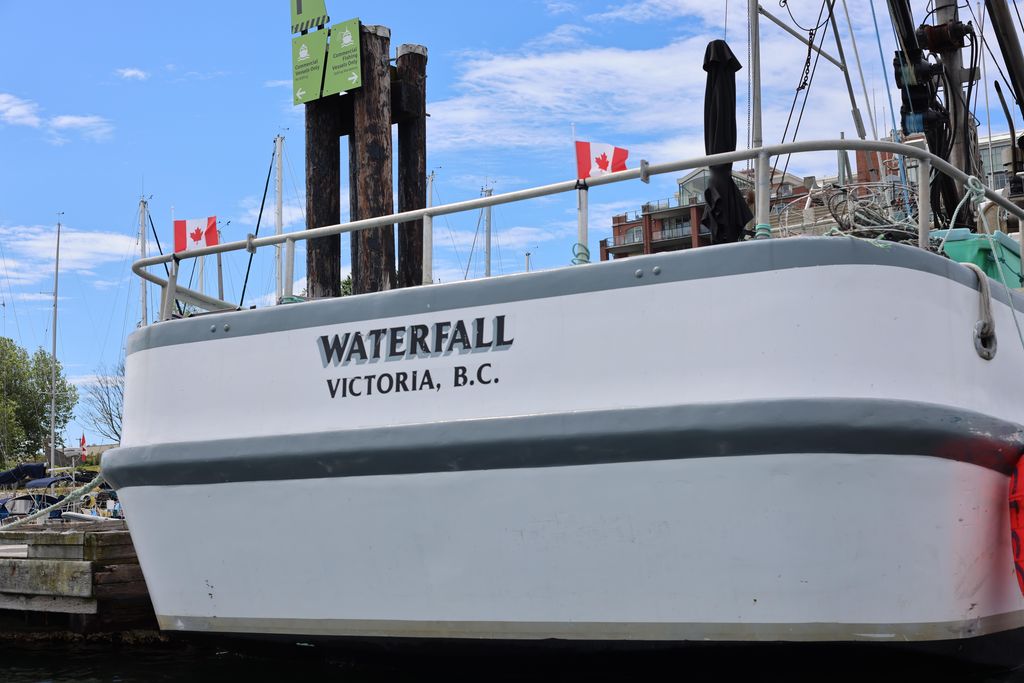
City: victoria